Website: bh-photo
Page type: customer-info-address
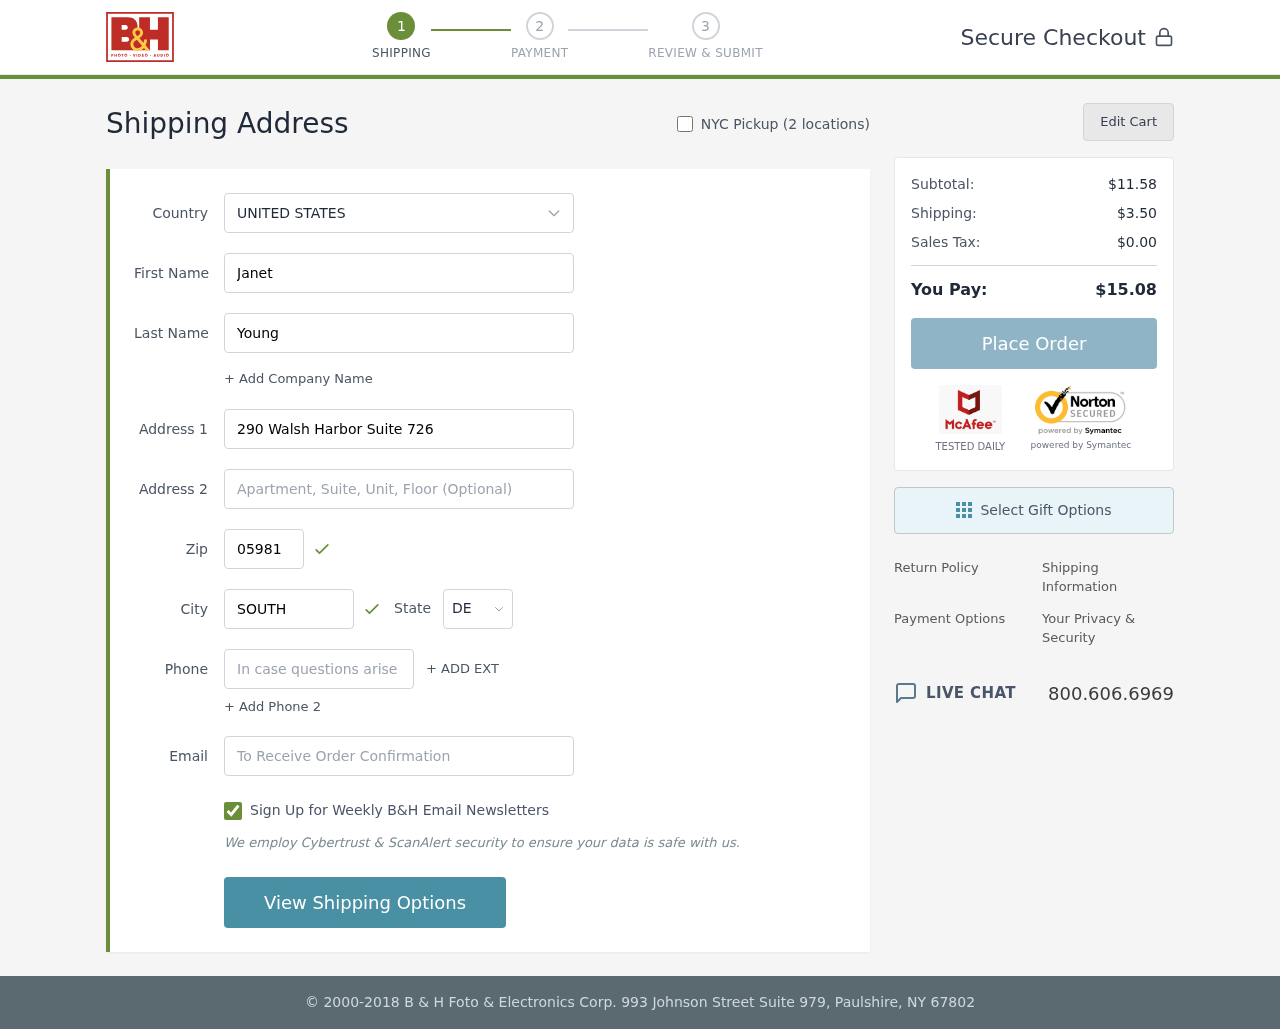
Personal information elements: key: PII_CITY
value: South Michelle
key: PII_COUNTRY
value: United States
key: PII_EMAIL
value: janetyoung@hotmail.com
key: PII_FIRSTNAME
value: Janet
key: PII_LASTNAME
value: Young
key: PII_PHONE
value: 9454381546
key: PII_POSTCODE
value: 05981
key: PII_STATE_ABBR
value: DE
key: PII_STREET
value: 290 Walsh Harbor Suite 726
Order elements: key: ORDER_SUBTOTAL
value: $11.58
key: ORDER_SHIPPING_COST
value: $3.50
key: ORDER_TAX
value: $0.00
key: ORDER_TOTAL
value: $15.08